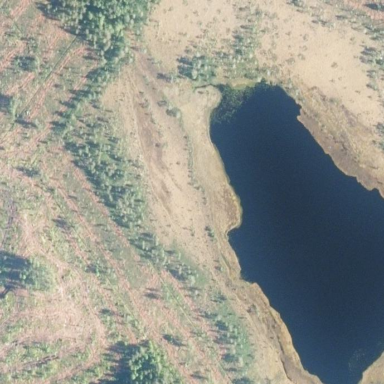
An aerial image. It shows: Lake with natural water.